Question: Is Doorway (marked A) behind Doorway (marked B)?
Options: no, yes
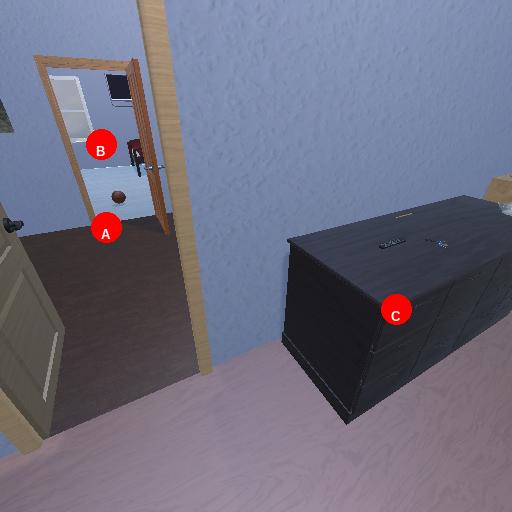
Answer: no